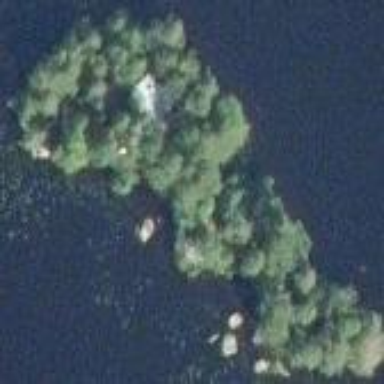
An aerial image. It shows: Islet.